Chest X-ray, AP view. Patient: 63 years old, sex M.
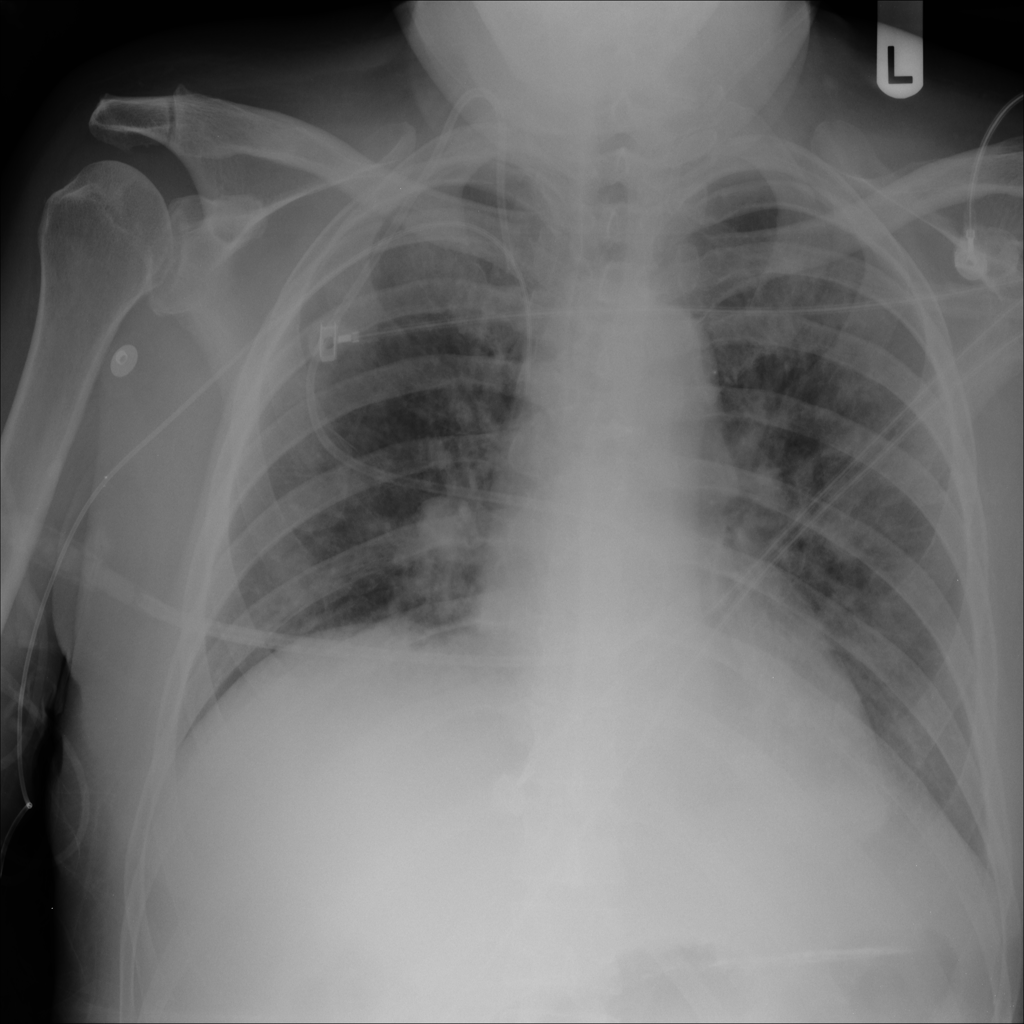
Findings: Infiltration